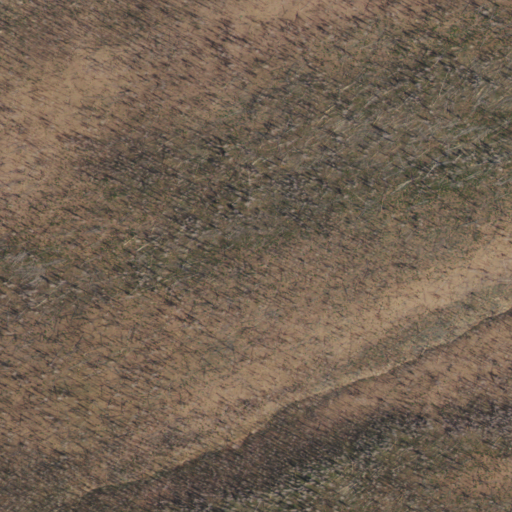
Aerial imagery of depression(s) in Wyoming named Sage Creek Basin containing shrub and grassland